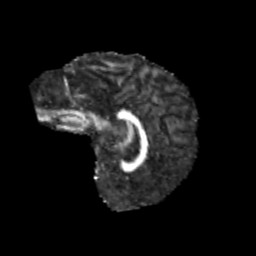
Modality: FA
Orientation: sagittal
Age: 10
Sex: male
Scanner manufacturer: siemens
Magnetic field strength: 3 T
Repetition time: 3.8 s
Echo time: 0.07 s